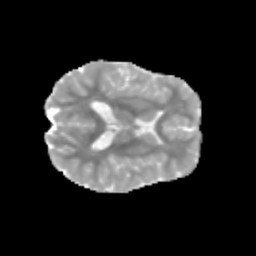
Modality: MD
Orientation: axial
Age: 10
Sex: female
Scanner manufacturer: siemens
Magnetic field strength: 3 T
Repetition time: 3.8 s
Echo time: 0.07 s